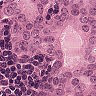
Metastatic tissue present: yes